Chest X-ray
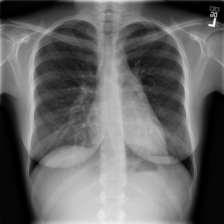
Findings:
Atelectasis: negative
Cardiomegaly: negative
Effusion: negative
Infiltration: negative
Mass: negative
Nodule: negative
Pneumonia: negative
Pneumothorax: negative
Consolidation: negative
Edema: negative
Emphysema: negative
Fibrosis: negative
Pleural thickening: negative
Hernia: negative